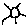
Label: sun